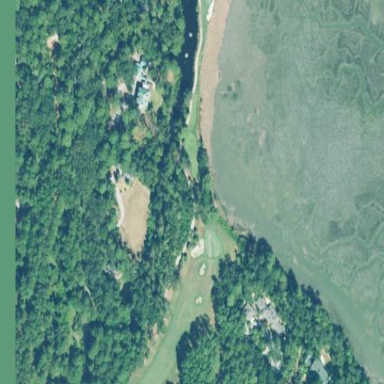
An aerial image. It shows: Water hazard on golf course. The hazard is natural water feature.